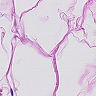
Metastatic tissue present: no